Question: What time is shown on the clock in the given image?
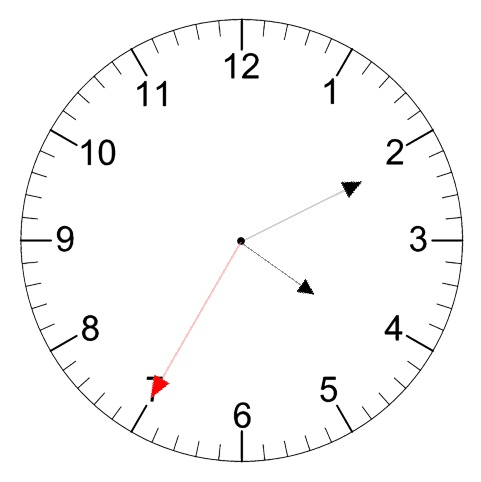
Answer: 04:10:35